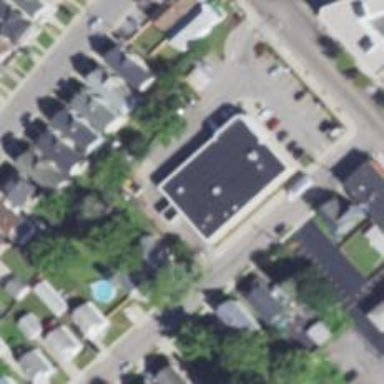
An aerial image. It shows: Pharmacy providing healthcare services.